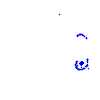
Particle: electron